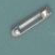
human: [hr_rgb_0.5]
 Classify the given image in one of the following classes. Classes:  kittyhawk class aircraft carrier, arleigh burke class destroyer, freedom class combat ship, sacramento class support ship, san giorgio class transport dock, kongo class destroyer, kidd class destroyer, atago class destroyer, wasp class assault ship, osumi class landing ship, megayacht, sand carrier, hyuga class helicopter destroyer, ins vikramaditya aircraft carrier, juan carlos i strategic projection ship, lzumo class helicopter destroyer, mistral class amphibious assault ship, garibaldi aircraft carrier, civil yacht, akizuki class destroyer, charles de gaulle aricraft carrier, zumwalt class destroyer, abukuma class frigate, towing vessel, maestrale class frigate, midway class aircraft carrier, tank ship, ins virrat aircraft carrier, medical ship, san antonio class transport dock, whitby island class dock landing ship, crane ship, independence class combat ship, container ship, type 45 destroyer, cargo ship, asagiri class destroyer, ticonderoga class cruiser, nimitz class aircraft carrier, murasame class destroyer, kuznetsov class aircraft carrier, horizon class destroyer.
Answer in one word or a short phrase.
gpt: Sand carrier